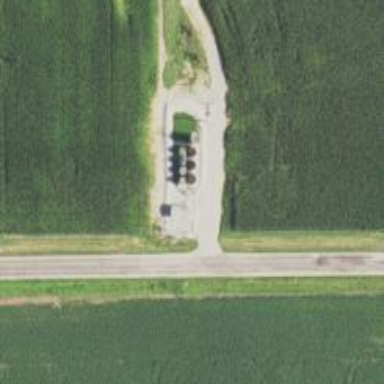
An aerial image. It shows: Storage tank that is man-made.